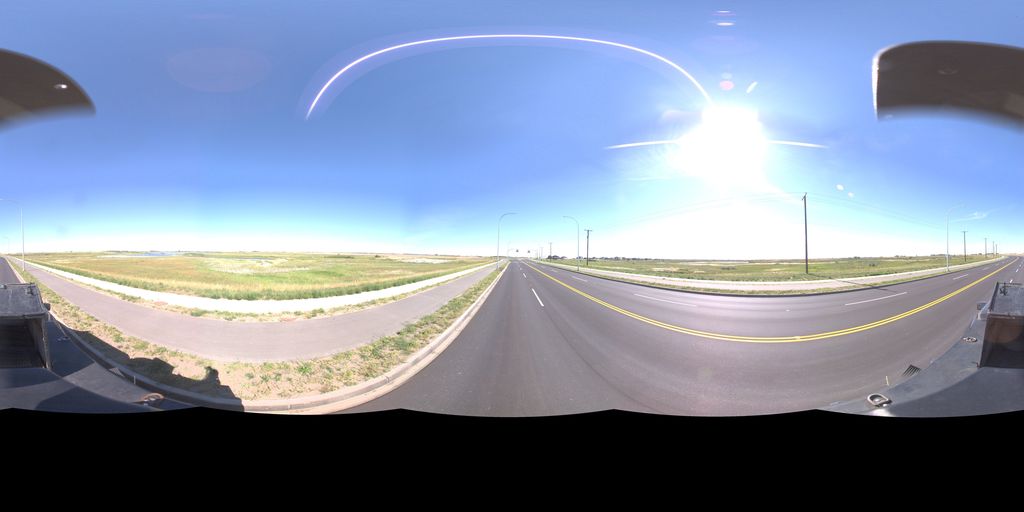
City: saskatoon